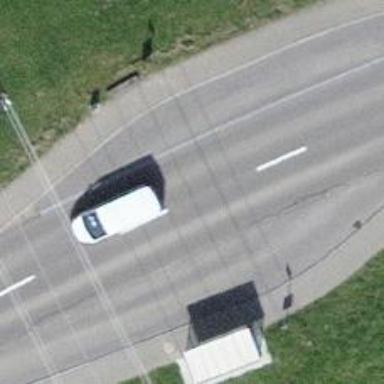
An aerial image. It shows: Bus stop with designated stop position for public transport.